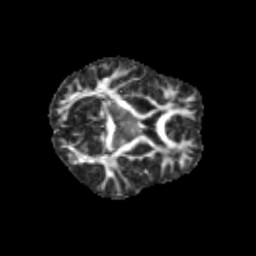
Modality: FA
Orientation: axial
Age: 10
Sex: female
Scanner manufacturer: siemens
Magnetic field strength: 3 T
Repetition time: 3.8 s
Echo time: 0.07 s